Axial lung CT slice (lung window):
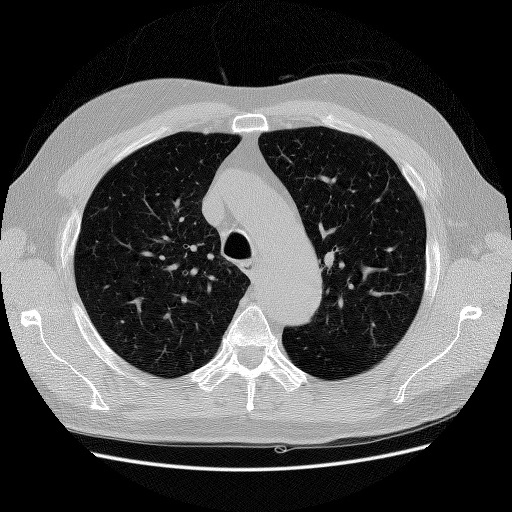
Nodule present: no